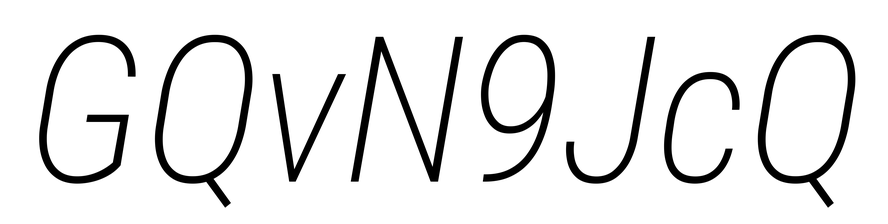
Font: Roboto-Italic_Condensed_ExtraLight_Italic